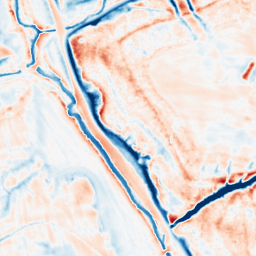
Category: multiscale
Decomposition family: dog_multiscale
Decomposition parameters: sigma_ratio: 1.6
n_scales: 5
base_sigma: 0.5
Upsampling method: cubic_mitchell
Upsampling parameters: scale: 8
Upsampling scale: 8